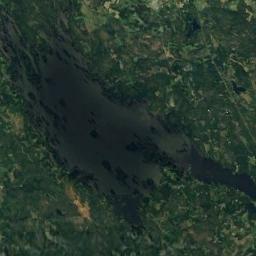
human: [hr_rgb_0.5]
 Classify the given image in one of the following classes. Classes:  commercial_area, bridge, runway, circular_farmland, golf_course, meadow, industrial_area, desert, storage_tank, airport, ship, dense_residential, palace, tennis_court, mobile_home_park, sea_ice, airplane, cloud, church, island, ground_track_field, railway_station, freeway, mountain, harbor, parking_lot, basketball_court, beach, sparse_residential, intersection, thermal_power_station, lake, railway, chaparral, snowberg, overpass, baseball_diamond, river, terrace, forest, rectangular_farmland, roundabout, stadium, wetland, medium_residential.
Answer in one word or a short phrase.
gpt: lake